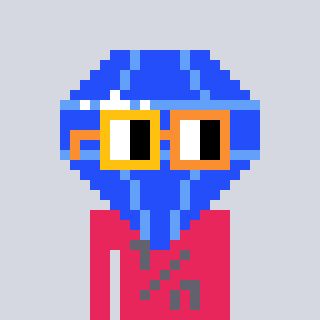
a pixel art character with square yellow and orange glasses, a blue diamond-shaped head and a redpinkish-colored body on a cool background